Question: I have a Person table, an Employee table, and a Contractor table. All Employees are people, all Contractors are people and every Person is either an employee or a Contractor. Like so:
How would I be able to accomplish this concept using Model First? Inheritance?
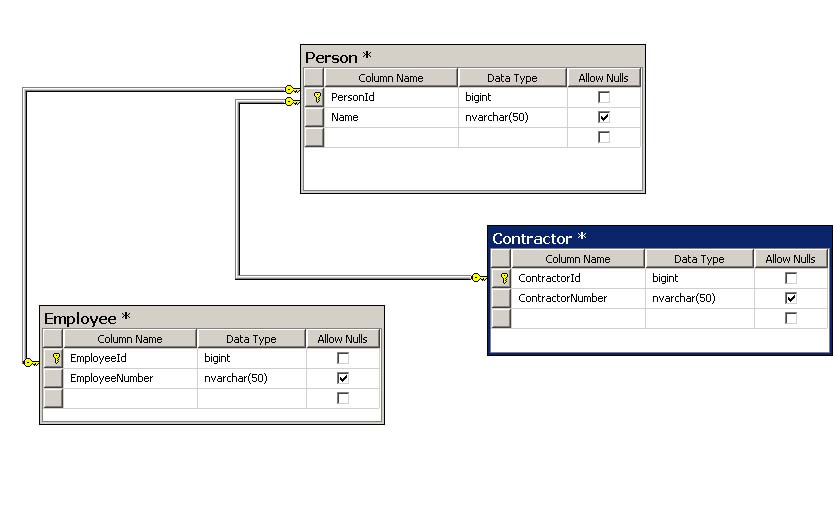
Answer: That table structure + inheritance == TPT. In the designer it will look something like this:

...and the raw EDMX for the entities and mappings to those tables:
'''
<?xml version="1.0" encoding="utf-8"?>
<edmx:Edmx Version="2.0" xmlns:edmx="http://schemas.microsoft.com/ado/2008/10/edmx" xmlns:store="http://schemas.microsoft.com/ado/2007/12/edm/EntityStoreSchemaGenerator" xmlns:ssdl="http://schemas.microsoft.com/ado/2009/02/edm/ssdl" xmlns:edm="http://schemas.microsoft.com/ado/2008/09/edm" xmlns:annotation="http://schemas.microsoft.com/ado/2009/02/edm/annotation" xmlns:map="http://schemas.microsoft.com/ado/2008/09/mapping/cs" xmlns:codegen="http://schemas.microsoft.com/ado/2006/04/codegeneration" xmlns:huagati="http://www.huagati.com/edmxtools/annotations">
<!--Updated by Huagati EDMX Tools version 2.16.4007.30259 on 2010-12-23 09:13:27-->
<!-- EF Runtime content -->
<edmx:Runtime>
<!-- SSDL content -->
<edmx:StorageModels>
<Schema xmlns="http://schemas.microsoft.com/ado/2009/02/edm/ssdl" Namespace="Model1.Store" Alias="Self" Provider="System.Data.SqlClient" ProviderManifestToken="2008">
<EntityContainer Name="Model1TargetContainer">
<EntitySet Name="Person" store:Type="Tables" Schema="dbo" Table="Person" store:Name="Person" EntityType="Model1.Store.Person" />
<EntitySet Name="Employee" store:Type="Tables" Schema="dbo" Table="Employee" store:Name="Employee" EntityType="Model1.Store.Employee" />
<AssociationSet Name="FK_Employee_Person" Association="Model1.Store.FK_Employee_Person">
<End Role="Person" EntitySet="Person" />
<End Role="Employee" EntitySet="Employee" />
</AssociationSet>
<EntitySet Name="Contractor" store:Type="Tables" Schema="dbo" Table="Contractor" store:Name="Contractor" EntityType="Model1.Store.Contractor" />
<AssociationSet Name="FK_Contractor_Person" Association="Model1.Store.FK_Contractor_Person">
<End Role="Person" EntitySet="Person" />
<End Role="Contractor" EntitySet="Contractor" />
</AssociationSet>
</EntityContainer>
<EntityType Name="Person">
<Documentation />
<Key>
<PropertyRef Name="PersonId" />
</Key>
<Property Name="PersonId" Type="bigint" Nullable="false" StoreGeneratedPattern="Identity" />
<Property Name="Name" Type="nvarchar" Nullable="true" MaxLength="50" />
</EntityType>
<EntityType Name="Employee">
<Documentation />
<Key>
<PropertyRef Name="EmployeeId" />
</Key>
<Property Name="EmployeeId" Type="bigint" Nullable="false" />
<Property Name="EmployeeNumber" Type="nvarchar" Nullable="true" MaxLength="50" />
</EntityType>
<Association Name="FK_Employee_Person">
<End Multiplicity="1" Role="Person" Type="Model1.Store.Person" />
<End Multiplicity="0..1" Role="Employee" Type="Model1.Store.Employee" />
<ReferentialConstraint>
<Principal Role="Person">
<PropertyRef Name="PersonId" />
</Principal>
<Dependent Role="Employee">
<PropertyRef Name="EmployeeId" />
</Dependent>
</ReferentialConstraint>
</Association>
<EntityType Name="Contractor">
<Documentation />
<Key>
<PropertyRef Name="ContractorId" />
</Key>
<Property Name="ContractorId" Type="bigint" Nullable="false" />
<Property Name="ContractorNumber" Type="nvarchar" Nullable="true" MaxLength="50" />
</EntityType>
<Association Name="FK_Contractor_Person">
<End Multiplicity="1" Role="Person" Type="Model1.Store.Person" />
<End Multiplicity="0..1" Role="Contractor" Type="Model1.Store.Contractor" />
<ReferentialConstraint>
<Principal Role="Person">
<PropertyRef Name="PersonId" />
</Principal>
<Dependent Role="Contractor">
<PropertyRef Name="ContractorId" />
</Dependent>
</ReferentialConstraint>
</Association>
</Schema>
</edmx:StorageModels>
<!-- CSDL content -->
<edmx:ConceptualModels>
<Schema xmlns="http://schemas.microsoft.com/ado/2008/09/edm" xmlns:cg="http://schemas.microsoft.com/ado/2006/04/codegeneration" xmlns:store="http://schemas.microsoft.com/ado/2007/12/edm/EntityStoreSchemaGenerator" Namespace="Model1" Alias="Self" xmlns:annotation="http://schemas.microsoft.com/ado/2009/02/edm/annotation">
<EntityContainer Name="Model1Container" annotation:LazyLoadingEnabled="true">
<EntitySet Name="Person" EntityType="Model1.Person" huagati:InheritanceStrategy="TPT" />
</EntityContainer>
<EntityType Name="Person">
<Key>
<PropertyRef Name="PersonId" />
</Key>
<Property Type="Int64" Name="PersonId" Nullable="false" annotation:StoreGeneratedPattern="Identity" />
<Property Type="String" Name="Name" Unicode="true" MaxLength="50" Nullable="true" />
</EntityType>
<EntityType Name="Employee" BaseType="Model1.Person">
<Property Type="String" Name="EmployeeNumber" Unicode="true" MaxLength="50" Nullable="true" />
</EntityType>
<EntityType Name="Contractor" BaseType="Model1.Person">
<Property Type="String" Name="ContractorNumber" Nullable="true" Unicode="true" MaxLength="50" />
</EntityType>
</Schema>
</edmx:ConceptualModels>
<!-- C-S mapping content -->
<edmx:Mappings>
<Mapping xmlns="http://schemas.microsoft.com/ado/2008/09/mapping/cs" Space="C-S">
<Alias Key="Model" Value="Model1" />
<Alias Key="Target" Value="Model1.Store" />
<EntityContainerMapping CdmEntityContainer="Model1Container" StorageEntityContainer="Model1TargetContainer">
<EntitySetMapping Name="Person">
<EntityTypeMapping TypeName="IsTypeOf(Model1.Person)">
<MappingFragment StoreEntitySet="Person">
<ScalarProperty Name="PersonId" ColumnName="PersonId" />
<ScalarProperty Name="Name" ColumnName="Name" />
</MappingFragment>
</EntityTypeMapping>
<EntityTypeMapping TypeName="IsTypeOf(Model1.Employee)">
<MappingFragment StoreEntitySet="Employee">
<ScalarProperty Name="PersonId" ColumnName="EmployeeId" />
<ScalarProperty Name="EmployeeNumber" ColumnName="EmployeeNumber" />
</MappingFragment>
</EntityTypeMapping>
<EntityTypeMapping TypeName="IsTypeOf(Model1.Contractor)">
<MappingFragment StoreEntitySet="Contractor">
<ScalarProperty Name="PersonId" ColumnName="ContractorId" />
<ScalarProperty Name="ContractorNumber" ColumnName="ContractorNumber" />
</MappingFragment>
</EntityTypeMapping>
</EntitySetMapping>
</EntityContainerMapping>
</Mapping>
</edmx:Mappings>
</edmx:Runtime>
<!-- EF Designer content (DO NOT EDIT MANUALLY BELOW HERE) -->
<edmx:Designer xmlns="http://schemas.microsoft.com/ado/2008/10/edmx">
<edmx:Connection>
<DesignerInfoPropertySet>
<DesignerProperty Name="MetadataArtifactProcessing" Value="EmbedInOutputAssembly" />
</DesignerInfoPropertySet>
</edmx:Connection>
<edmx:Options>
<DesignerInfoPropertySet>
<DesignerProperty Name="ValidateOnBuild" Value="true" />
<DesignerProperty Name="EnablePluralization" Value="True" />
</DesignerInfoPropertySet>
</edmx:Options>
<!-- Diagram content (shape and connector positions) -->
<edmx:Diagrams>
<Diagram Name="Model1">
<EntityTypeShape EntityType="Model1.Person" Width="1.5" PointX="5.125" PointY="2.125" Height="1.4033821614583331" />
<EntityTypeShape EntityType="Model1.Employee" Width="1.5" PointX="3.875" PointY="4" Height="1.2110807291666665" />
<InheritanceConnector EntityType="Model1.Employee">
<ConnectorPoint PointX="5.875" PointY="3.5283821614583331" />
<ConnectorPoint PointX="5.875" PointY="3.76" />
<ConnectorPoint PointX="4.625" PointY="3.76" />
<ConnectorPoint PointX="4.625" PointY="4" />
</InheritanceConnector>
<EntityTypeShape EntityType="Model1.Contractor" Width="2" PointX="5.875" PointY="4" Height="1.2110807291666665" />
<InheritanceConnector EntityType="Model1.Contractor" ManuallyRouted="false">
<ConnectorPoint PointX="5.875" PointY="3.5283821614583331" />
<ConnectorPoint PointX="5.875" PointY="3.76" />
<ConnectorPoint PointX="6.875" PointY="3.76" />
<ConnectorPoint PointX="6.875" PointY="4" />
</InheritanceConnector>
</Diagram>
</edmx:Diagrams>
</edmx:Designer>
</edmx:Edmx>
'''
For a more detailed description of the different inheritance types and how they relate to physical db tables, see:
<URL>
...and...
<URL>